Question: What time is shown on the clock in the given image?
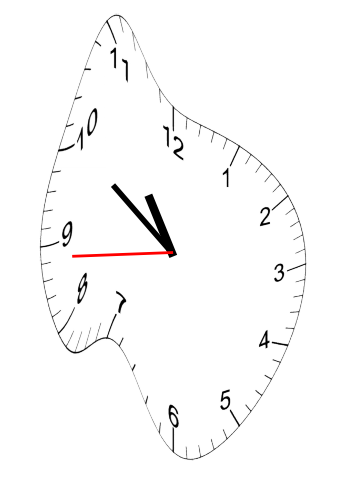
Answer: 10:50:44